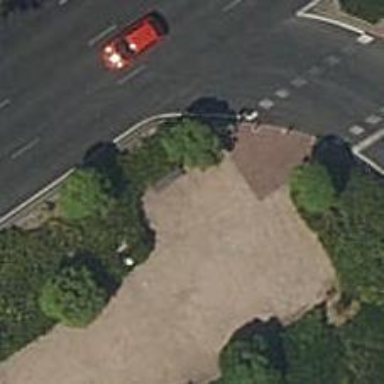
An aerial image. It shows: Footway surfaced with paving stones.